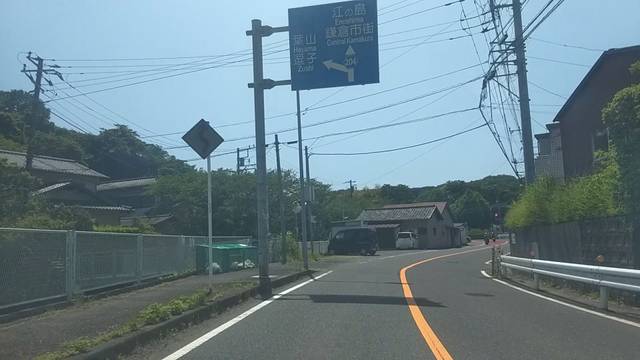
Region: Japan
Coordinates: 35.32, 139.579